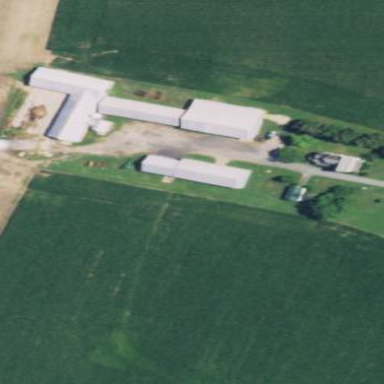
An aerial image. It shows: Farmyard area.